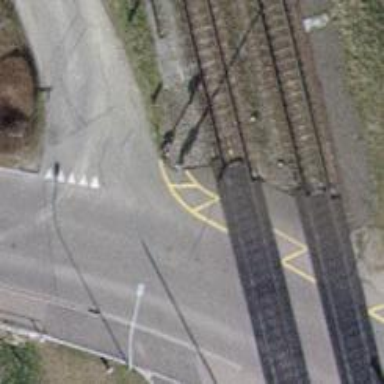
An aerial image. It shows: Crossing for the railway.